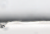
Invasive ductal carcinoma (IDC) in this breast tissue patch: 0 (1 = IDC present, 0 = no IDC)